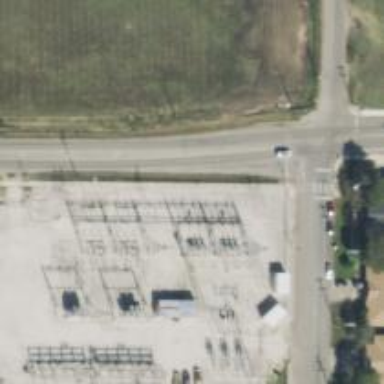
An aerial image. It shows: Power tower.